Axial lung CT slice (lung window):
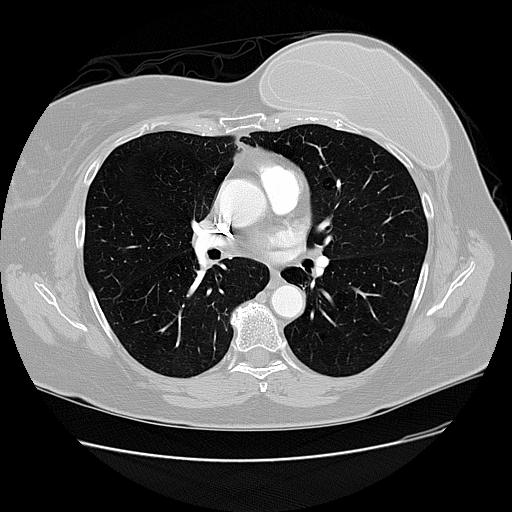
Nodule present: no